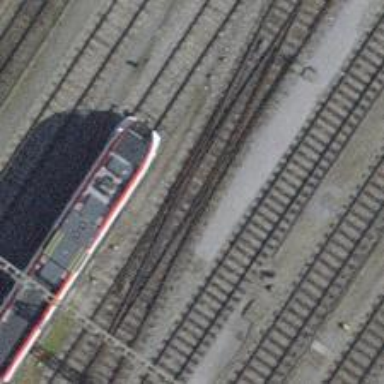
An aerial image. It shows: Single-track railway siding with electrified contact lines.